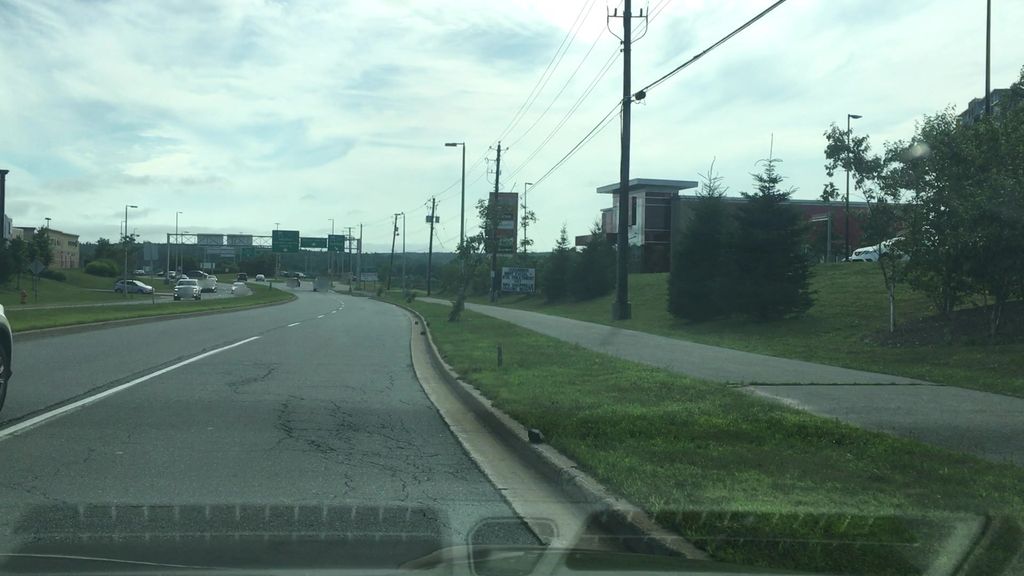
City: halifax